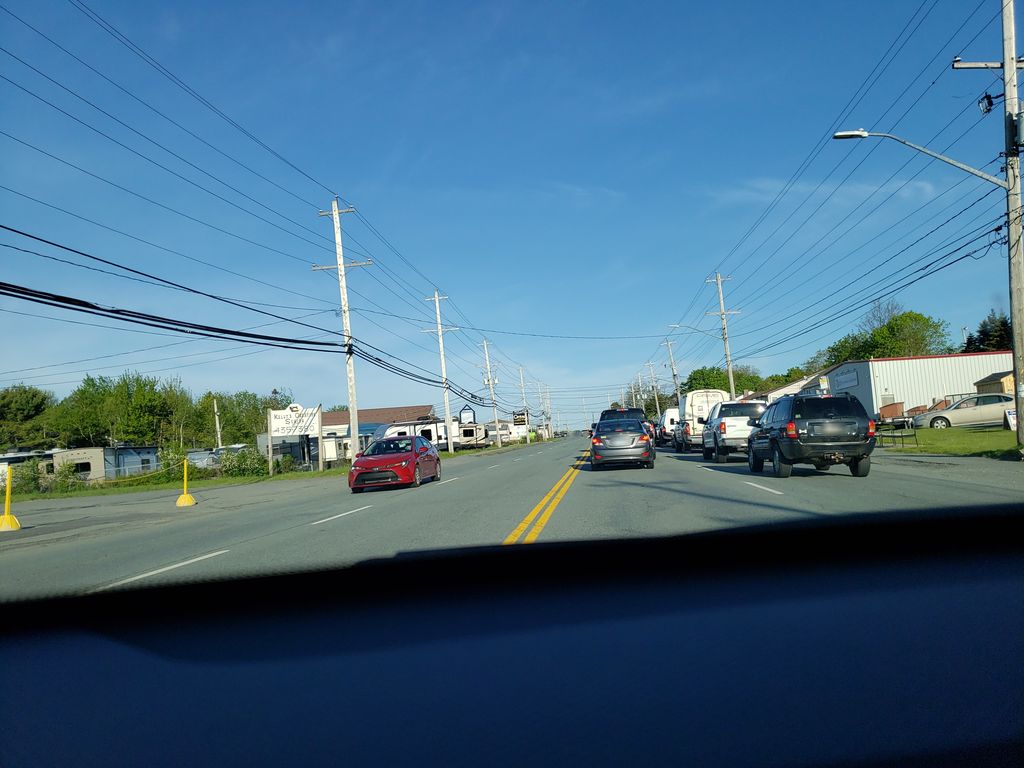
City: halifax